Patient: sex F, age 38
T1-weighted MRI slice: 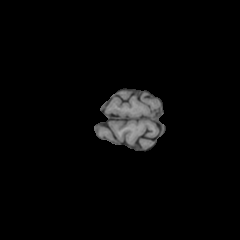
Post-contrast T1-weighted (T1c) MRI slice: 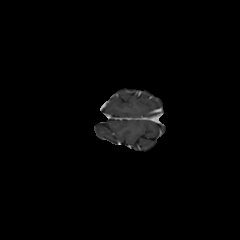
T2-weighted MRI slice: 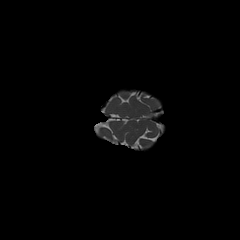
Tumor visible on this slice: no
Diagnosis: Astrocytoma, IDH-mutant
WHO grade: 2